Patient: sex M, age 77
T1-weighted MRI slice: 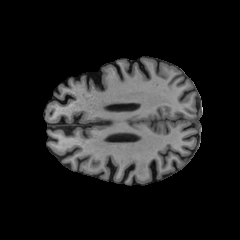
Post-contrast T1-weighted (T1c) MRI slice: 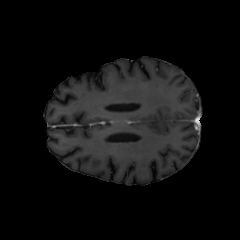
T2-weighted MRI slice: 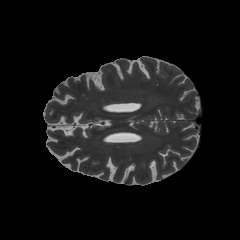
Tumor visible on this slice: no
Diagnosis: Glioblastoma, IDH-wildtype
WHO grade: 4